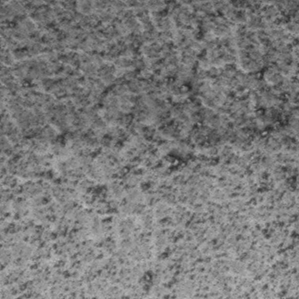
Label: frost